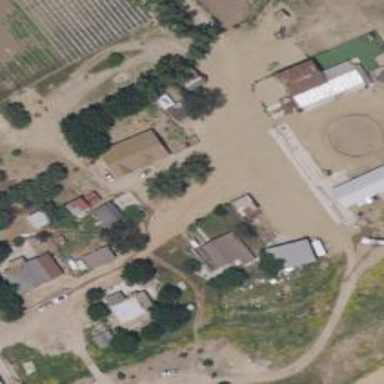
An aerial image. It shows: Farmyard area.